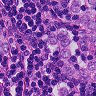
Metastatic tissue present: yes